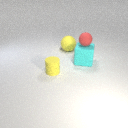
small yellow rubber cylinder in front of large cyan rubber cube